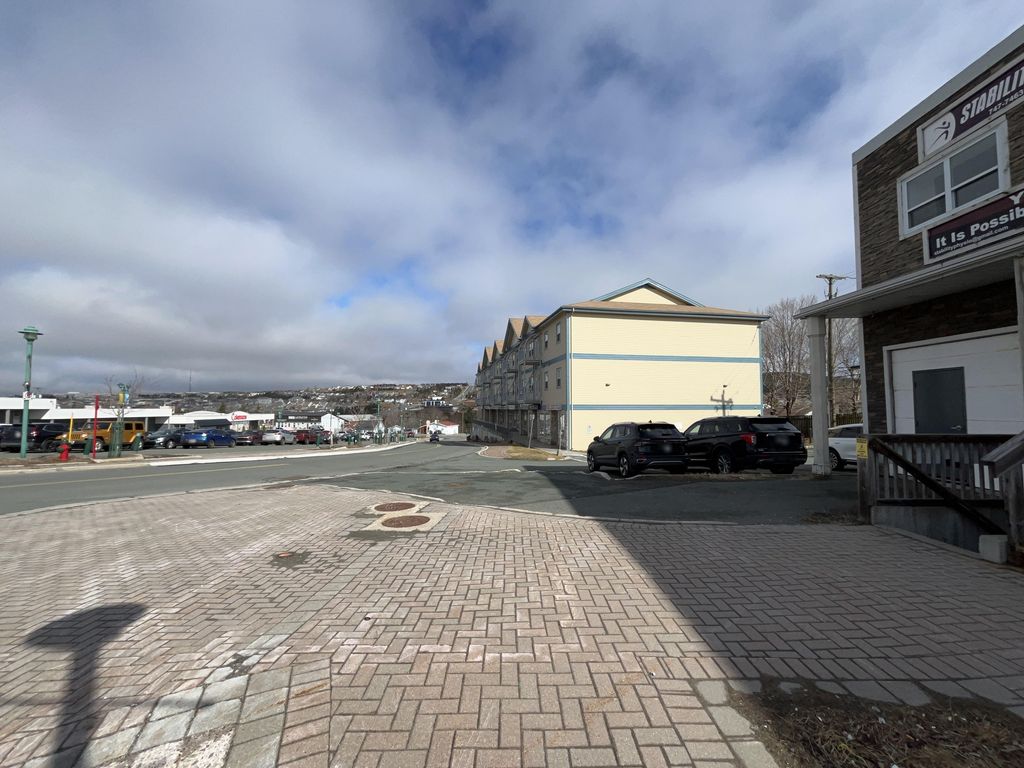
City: st_johns